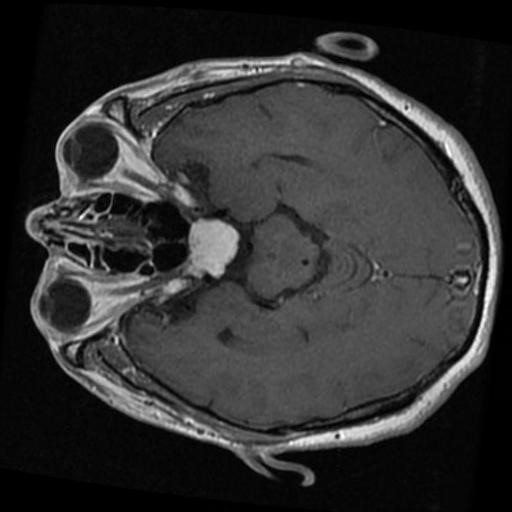
Label: brain_menin